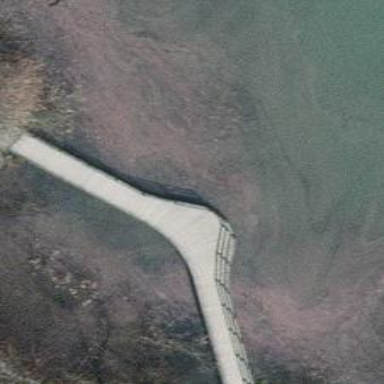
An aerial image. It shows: Footway bridge.